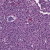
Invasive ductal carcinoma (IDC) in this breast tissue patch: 1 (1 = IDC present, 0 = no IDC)